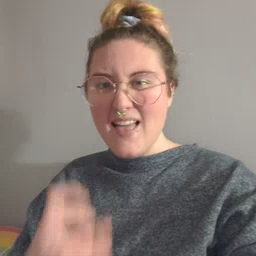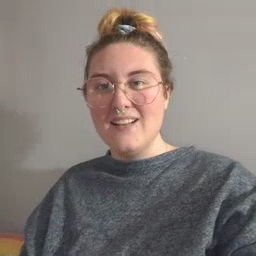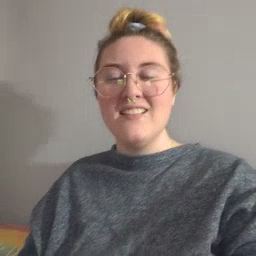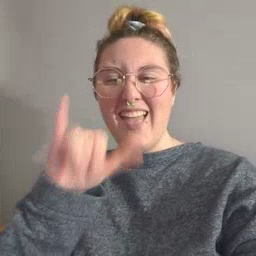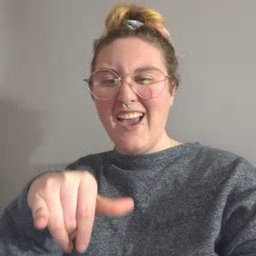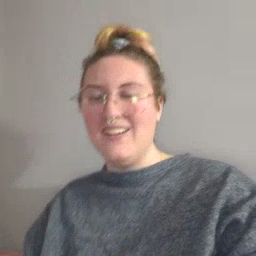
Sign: that